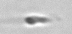
Label: flagellate_morphotype3